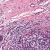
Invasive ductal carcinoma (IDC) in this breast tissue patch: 1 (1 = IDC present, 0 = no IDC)